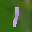
Label: 1